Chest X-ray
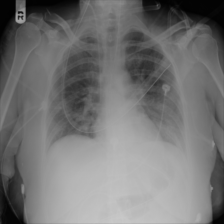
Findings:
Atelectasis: negative
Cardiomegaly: negative
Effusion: negative
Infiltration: negative
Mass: negative
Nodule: negative
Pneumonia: negative
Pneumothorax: negative
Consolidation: negative
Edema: negative
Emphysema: negative
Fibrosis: negative
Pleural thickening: negative
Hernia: negative